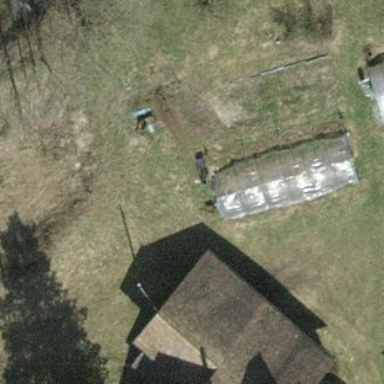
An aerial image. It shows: Greenhouse.